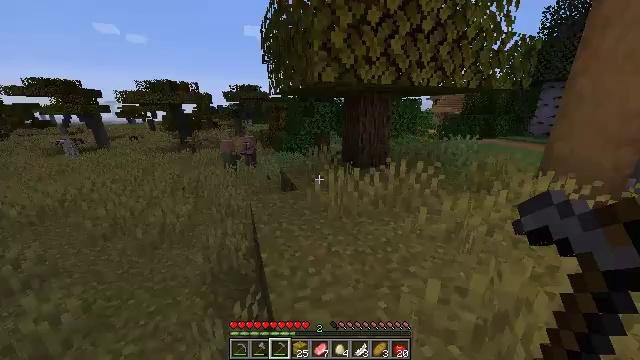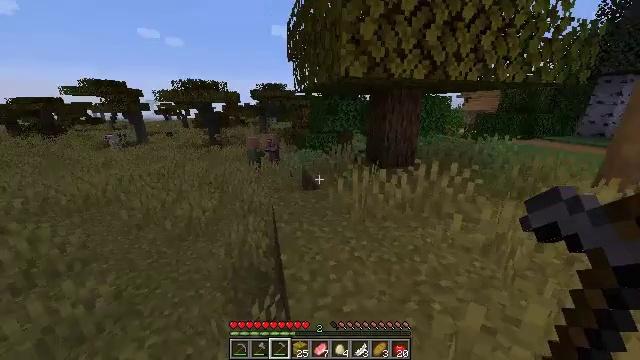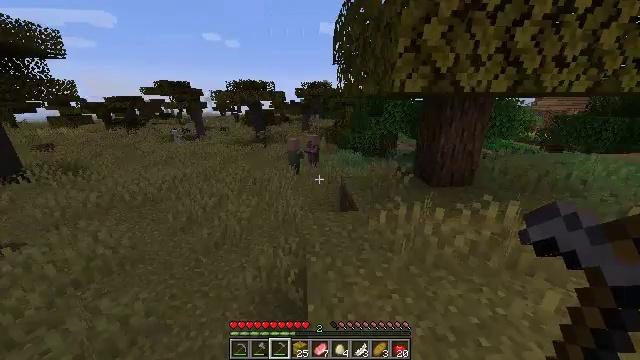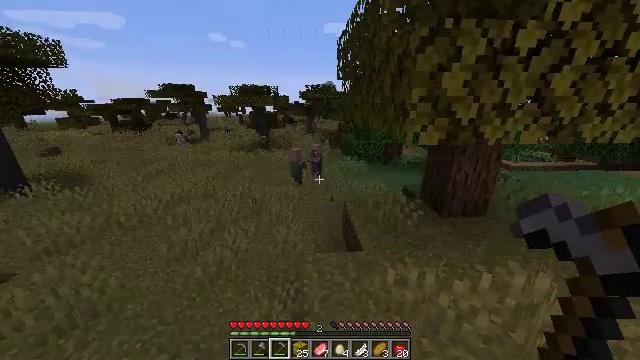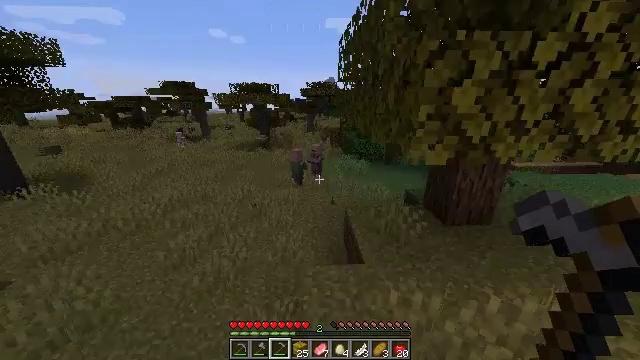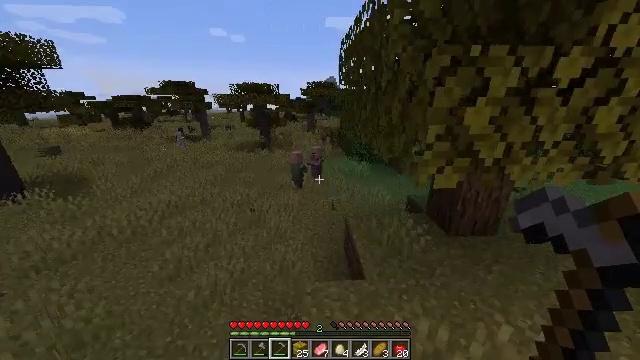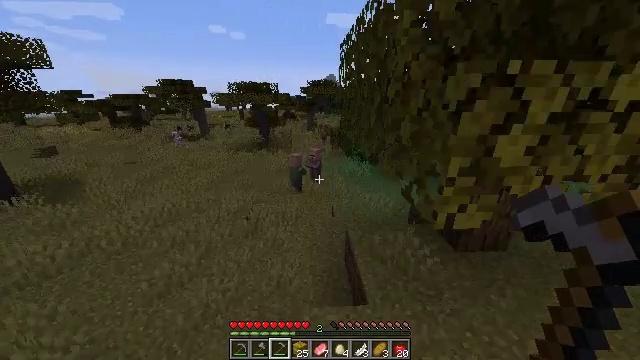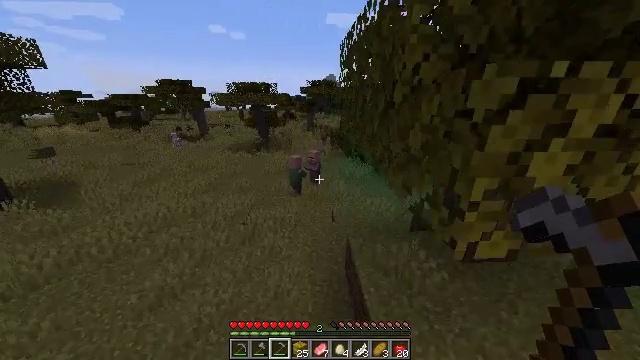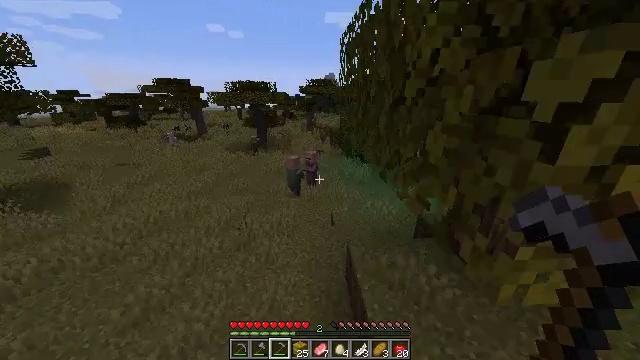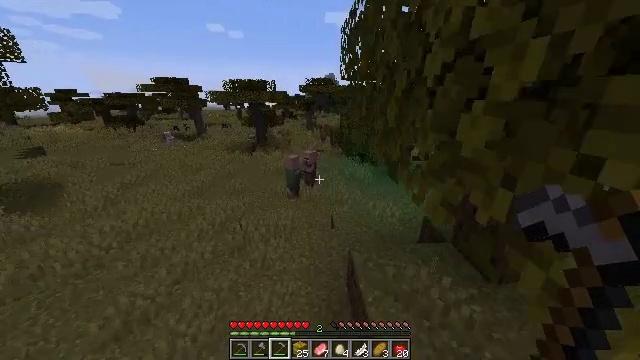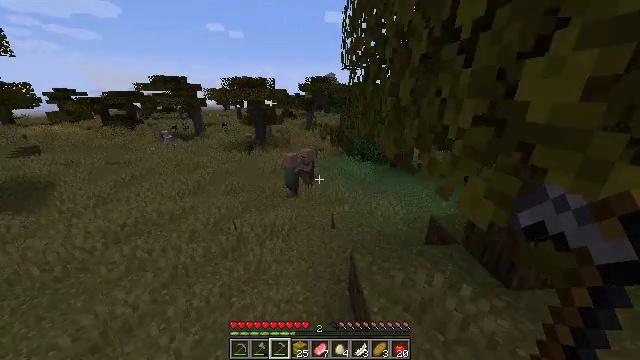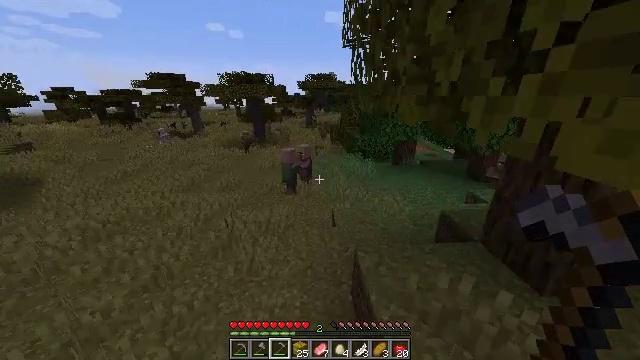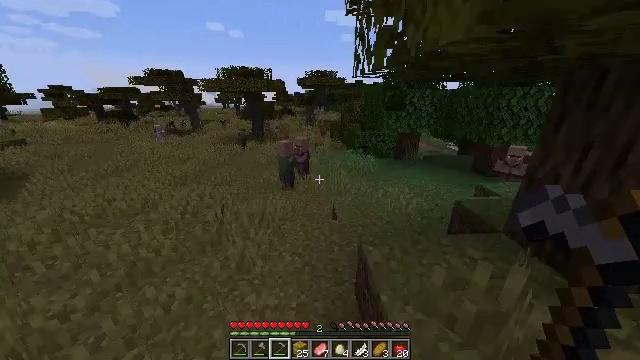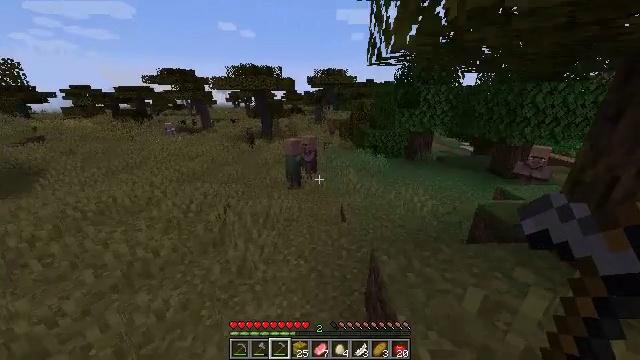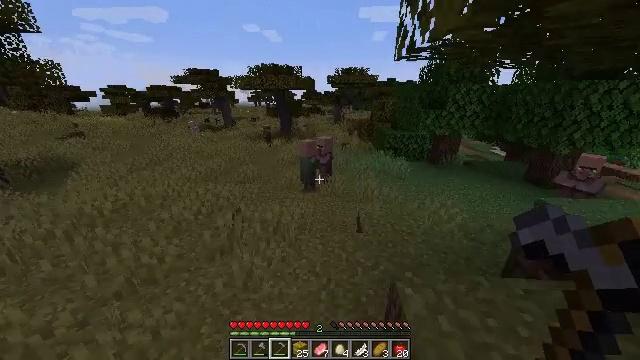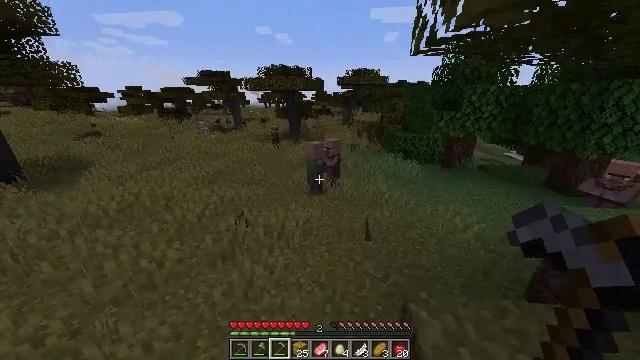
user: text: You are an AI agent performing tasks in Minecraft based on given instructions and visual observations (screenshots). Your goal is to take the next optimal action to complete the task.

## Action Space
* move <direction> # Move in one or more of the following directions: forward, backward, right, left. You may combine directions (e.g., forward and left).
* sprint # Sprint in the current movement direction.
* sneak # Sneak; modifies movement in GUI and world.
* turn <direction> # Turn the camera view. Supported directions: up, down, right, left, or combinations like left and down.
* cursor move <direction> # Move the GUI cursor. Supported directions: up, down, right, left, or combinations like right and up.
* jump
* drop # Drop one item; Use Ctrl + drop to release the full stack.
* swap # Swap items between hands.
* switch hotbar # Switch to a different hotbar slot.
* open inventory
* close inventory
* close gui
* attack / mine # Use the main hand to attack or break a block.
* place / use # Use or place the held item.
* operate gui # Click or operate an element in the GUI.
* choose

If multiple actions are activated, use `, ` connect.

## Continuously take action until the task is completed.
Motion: motion action
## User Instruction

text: Harvest hay blocks from the village.
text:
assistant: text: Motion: move forward, sprint, jump
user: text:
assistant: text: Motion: move forward, sprint, turn left, jump
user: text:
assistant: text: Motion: move forward, turn left
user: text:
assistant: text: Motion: move forward
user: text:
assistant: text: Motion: move forward
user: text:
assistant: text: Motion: move forward
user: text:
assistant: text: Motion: move forward
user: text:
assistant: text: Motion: move forward
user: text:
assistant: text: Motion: move forward
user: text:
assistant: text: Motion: move forward
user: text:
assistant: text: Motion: move forward
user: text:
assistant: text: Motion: move forward
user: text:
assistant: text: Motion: move forward, turn left
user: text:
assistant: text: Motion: move forward, turn left
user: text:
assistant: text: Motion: move forward, turn left
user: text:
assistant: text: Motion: move forward, turn left
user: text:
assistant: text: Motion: move forward
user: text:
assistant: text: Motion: move forward
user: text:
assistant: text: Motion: move forward
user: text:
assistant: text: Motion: move forward
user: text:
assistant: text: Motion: no_op
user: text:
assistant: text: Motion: turn right
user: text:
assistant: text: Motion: turn right
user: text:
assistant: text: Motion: turn right
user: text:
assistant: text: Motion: turn right
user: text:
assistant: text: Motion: no_op
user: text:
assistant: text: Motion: move forward, sprint
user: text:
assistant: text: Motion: move forward, sprint
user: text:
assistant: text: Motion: move forward, sprint
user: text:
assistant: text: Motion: move forward, sprint